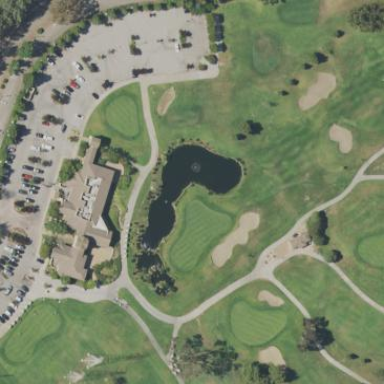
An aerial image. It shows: Picturesque scene of golf course with lateral water hazard.